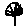
Label: tree